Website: macys
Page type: account-selection
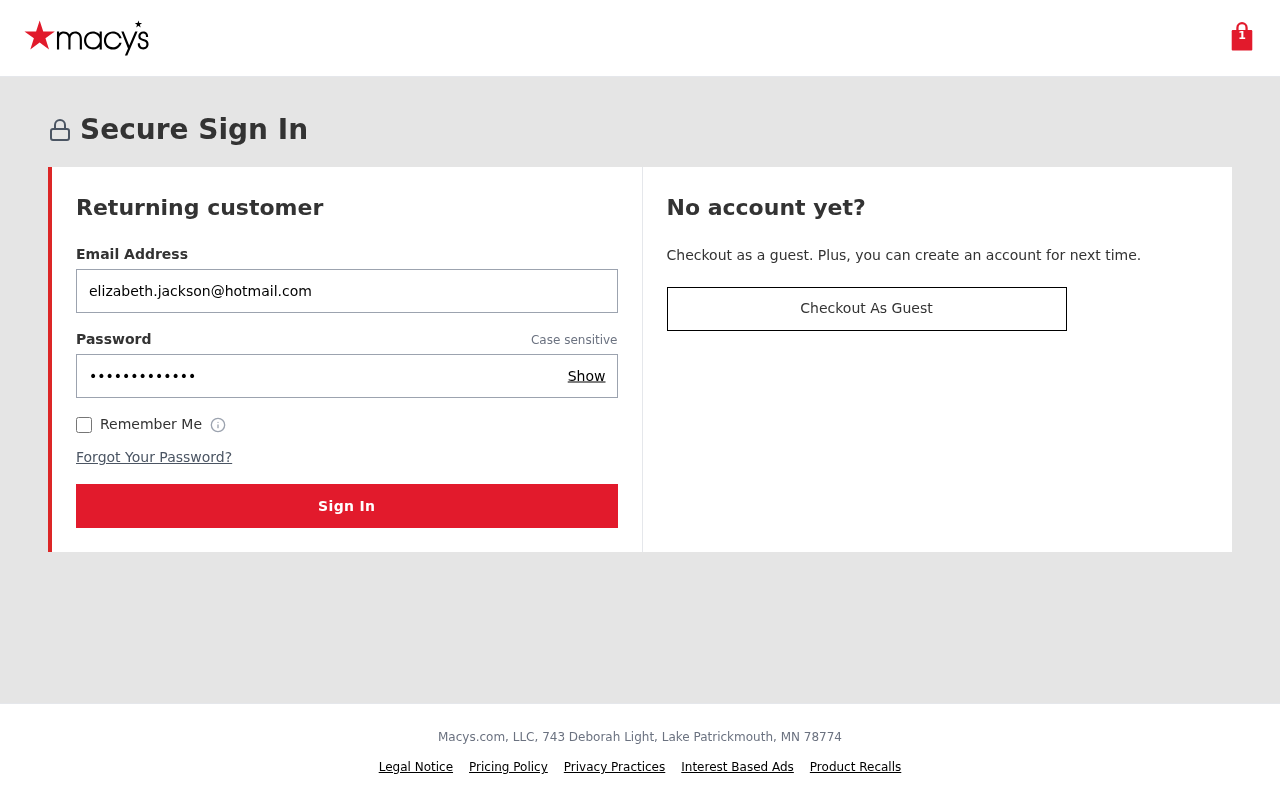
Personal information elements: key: PII_EMAIL
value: elizabeth.jackson@hotmail.com
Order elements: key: ORDER_NUM_ITEMS
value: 1